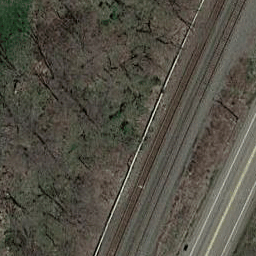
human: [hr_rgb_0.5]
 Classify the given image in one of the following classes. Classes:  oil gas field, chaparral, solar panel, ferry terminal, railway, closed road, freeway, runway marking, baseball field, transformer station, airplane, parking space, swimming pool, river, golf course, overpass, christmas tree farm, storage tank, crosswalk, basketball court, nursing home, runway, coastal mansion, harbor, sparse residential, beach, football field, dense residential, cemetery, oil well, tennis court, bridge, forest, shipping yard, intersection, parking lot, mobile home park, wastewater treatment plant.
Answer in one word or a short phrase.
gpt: railway